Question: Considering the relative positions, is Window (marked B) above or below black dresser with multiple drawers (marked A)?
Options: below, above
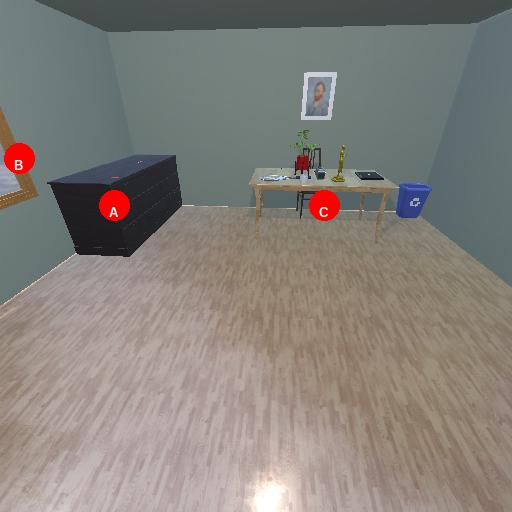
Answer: below